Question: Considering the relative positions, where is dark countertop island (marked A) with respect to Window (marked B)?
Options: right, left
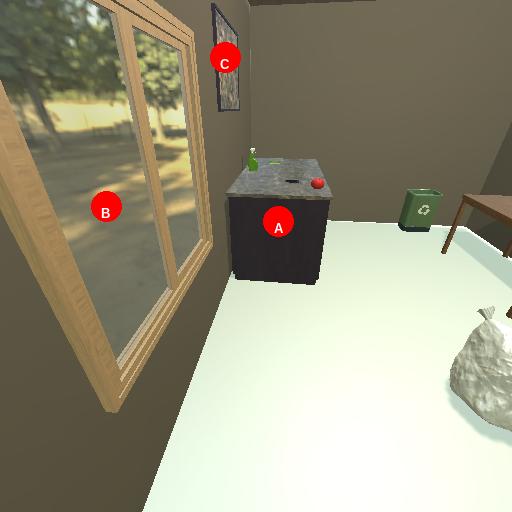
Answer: right